Question: I am trying to create a code which colors the row/line of a specific table depending on a cell's value. The data comes from a Microsoft SQL server
For example:
if the cell named "files_link" is with a value 0 - color the whole line red (or if it is possible, color another row from that line red)
The idea is if the cell is:
0 - red color
1 - green color
2 - yellow

Sadly I cannot add a working version in the code snippet because I am getting the data from an SQL server.
'''
$(function() {
$('tr > td:odd').each(function(index) {
var scale = [['no', 0], ['yes', 1]];
var score = $(this).text();
for (var i = 0; i < scale.length; i++) {
if (score <= scale[i][1]) {
$(this).addClass(scale[i][0]);
}
}
});
});
'''
'''
table {
width: 20em;
}
#score {
width: 50%;
}
#name {
width: 50%;
}
th {
border-bottom: 2px solid #000;
padding: 0.5em 0 0.1em 0;
font-size: 1.2em;
}
td {
border-bottom: 2px solid #ccc;
padding: 0.5em 0 0.1em 0;
}
th:nth-child(even),
td:nth-child(even) {
text-align: center;
}
.yes {
background-color: #b6d8b0;
}
.half {
background-color: #ffc16f;
}
.no {
background-color: #CC5959;
}
'''
'''
<html>
<style>
td{text-align: center;}
.yes {
background-color: #b6d8b0;
}
.half {
background-color: #ffc16f;
}
.no {
background-color: #CC5959;
}
</style>
<head>
<script src="https://cdnjs.cloudflare.com/ajax/libs/jquery/3.3.1/jquery.min.js"></script>
<script src="jo.js"></script>
<title>AV.31.U</title>
</head>
<body>
<table style="width: 100%; height:50%" border="1" cellpadding="3">
<caption>AV.31.U</caption>
<tr>
<td><div id="current_date"></p>
<script>
date = new Date();
year = date.getFullYear();
month = date.getMonth() + 1;
day = date.getDate();
document.getElementById("current_date").innerHTML = day + "/" + month + "/" + year;
</script></td>
<td colspan="6">Home</td>
<td>&nbsp;</td>
</tr>
<tr>
<th>Proekt
<th>Mashina
<th>te
<th>video_link
<th>te
<th>files_link
<th>te
<th>draw_link
</tr>
<?php
$username = 'censored';
$password = 'censored';
$servername = 'censored';
$database = 'censored';
ini_set('display_errors', '1');
error_reporting(E_ALL);
$db = odbc_connect("Driver={SQL Server};Server=$servername;Database=$database;", $username, $password) or die ("could not connect<br />");
$stmt = "Select * from machine";
$result = odbc_exec($db, $stmt);
if ($result == FALSE) die ("could not execute statement $stmt<br />");
while (odbc_fetch_row($result)) // while there are rows
{
print "<tr>
";
print " <td>" . odbc_result($result, "project_ID") . "
";
print " <td>" . odbc_result($result, "machine_project_ID") . "
";
print " <td>" . odbc_result($result, "video_link") . "
";
print " <td>" . odbc_result($result, "files_link") . "
";
print " <td>" . odbc_result($result, "draw_link") . "
";
print " <td>" . odbc_result($result, 'has_draw') . "
";
print " <td>" . odbc_result($result, "has_video") . "
";
print " <td>" . odbc_result($result, "has_files") . "
";
print "</tr>
";
}
odbc_free_result($result);
odbc_close($db);
?>
</table>
</body>
</html>
'''
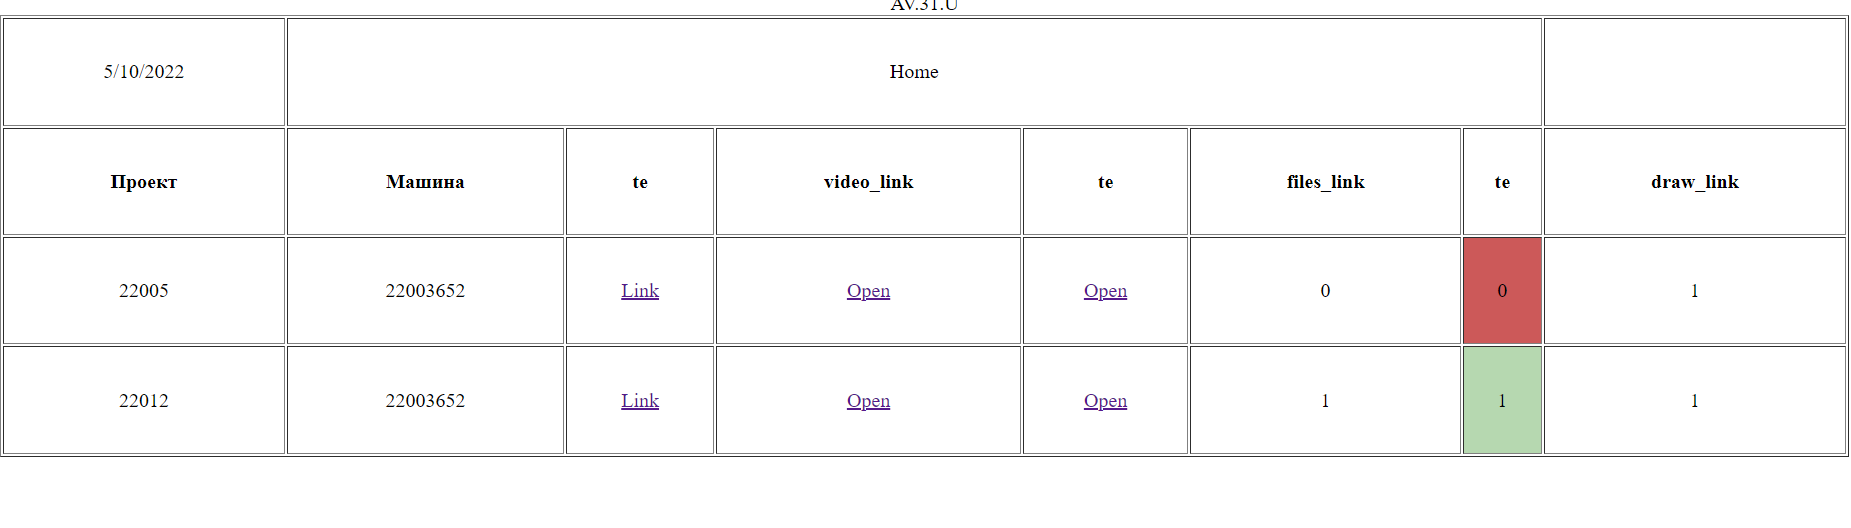
Answer: First, place data in the '<tbody>' of the table. Second, dates can be formatted as Strings using <URL> formatting options.
Now, you can get the value of the seventh column of each row and set a <URL> i.e. 'data-has-link'. You can declare styles for rows i.e. '<td>' with a particular data attribute. This is much easier to work with than abusing classes.
'''
$(function() {
var $table = $('table');
$table.find('#current_date').text(getCurrentDate());
colorRows($table); // Color the rows!
});
function getCurrentDate () {
return new Date().toLocaleDateString('en-GB', {
year: 'numeric',
month: 'numeric',
day: 'numeric'
});
}
function colorRows($table) {
var hasLink;
$table.find('tbody > tr').each(function(rowIndex) {
const $row = $(this);
$row.find('td').each(function(colIndex) {
const $cell = $(this).removeAttr('data-has-link');
const cellValue = $cell.text().trim();
if (isFinite(cellValue)) {
// Color cell based on individual data
const hasLink = cellHasLink(parseInt(cellValue, 10));
if (hasLink !== 'maybe') {
$cell.attr('data-has-link', hasLink);
}
}
});
// Color row based on 7th column
var i = parseInt($row.find('td:nth-child(7)').text(), 10);
$row.attr('data-has-link', cellHasLink(i));
});
}
function cellHasLink(value) {
switch (value) {
case 0 : return 'no';
case 1 : return 'yes';
default : return 'maybe';
}
}
'''
'''
table { width: 20em; border-collapse: collapse; }
th {
border-bottom: 2px solid #000;
padding: 0.5em 0 0.1em 0;
font-size: 1.2em;
}
td {
border-bottom: 2px solid #ccc;
padding: 0.5em 0 0.1em 0;
}
th:nth-child(n + 2),
td:nth-child(n + 2) {
text-align: center;
}
[data-has-link="no"] { background-color: #F77; }
[data-has-link="yes"] { background-color: #7F7; }
[data-has-link="maybe"] { background-color: #FD7; }
#score, #name { width: 50%; }
'''
'''
<script src="https://cdnjs.cloudflare.com/ajax/libs/jquery/3.3.1/jquery.min.js"></script>
<table style="width: 100%; height:50%" border="1" cellpadding="3">
<caption>AV.31.U</caption>
<thead>
<tr>
<td><div id="current_date"></div></td>
<td colspan="6">Home</td>
<td>&nbsp;</td>
</tr>
<tr>
<th>Project</th>
<th>Machine</th>
<th>te</th>
<th>Video Link</th>
<th>te</th>
<th>File Link</th>
<th>te</th>
<th>Draw Link</th>
</tr>
</thead>
<tbody>
<tr>
<td>22005</td>
<td>22003652</td>
<td><a href="#">Link</a></td>
<td><a href="#">Open</a></td>
<td><a href="#">Open</a></td>
<td>0</td>
<td>0</td>
<td>1</td>
</tr>
<tr>
<td>22012</td>
<td>22003652</td>
<td><a href="#">Link</a></td>
<td><a href="#">Open</a></td>
<td><a href="#">Open</a></td>
<td>1</td>
<td>1</td>
<td>1</td>
</tr>
<tr>
<td>22012</td>
<td>22003652</td>
<td><a href="#">Link</a></td>
<td><a href="#">Open</a></td>
<td><a href="#">Open</a></td>
<td>1</td>
<td>3</td>
<td>1</td>
</tr>
</tbody>
</table>
'''
---
## Modifying existing PHP
Modify your PHP to wrap the table header and body appropriately.
'''
<table style="width: 100%; height:50%" border="1" cellpadding="3">
<caption>AV.31.U</caption>
<thead>
<tr>
<td><div id="current_date">
<script>
date = new Date();
year = date.getFullYear();
month = date.getMonth() + 1;
day = date.getDate();
document.getElementById("current_date").innerHTML = day + "/" + month + "/" + year;
</script></td>
<td colspan="6">Home</td>
<td>&nbsp;</td>
</tr>
<tr>
<th>Proekt</th>
<th>Mashina</th>
<th>te</th>
<th>video_link</th>
<th>te</th>
<th>files_link</th>
<th>te</th>
<th>draw_link</th>
</tr>
</thead>
<tbody>
<?php
$username = 'censored';
$password = 'censored';
$servername = 'censored';
$database = 'censored';
ini_set('display_errors', '1');
error_reporting(E_ALL);
$db = odbc_connect("Driver={SQL Server};Server=$servername;Database=$database;", $username, $password) or die ("could not connect<br />");
$stmt = "Select * from machine";
$result = odbc_exec($db, $stmt);
if ($result == FALSE) die ("could not execute statement $stmt<br />");
while (odbc_fetch_row($result)) // while there are rows
{
print "<tr>
";
print " <td>" . odbc_result($result, "project_ID") . "
";
print " <td>" . odbc_result($result, "machine_project_ID") . "
";
print " <td>" . odbc_result($result, "video_link") . "
";
print " <td>" . odbc_result($result, "files_link") . "
";
print " <td>" . odbc_result($result, "draw_link") . "
";
print " <td>" . odbc_result($result, 'has_draw') . "
";
print " <td>" . odbc_result($result, "has_video") . "
";
print " <td>" . odbc_result($result, "has_files") . "
";
print "</tr>
";
}
odbc_free_result($result);
odbc_close($db);
?>
</tbody>
</table>
'''